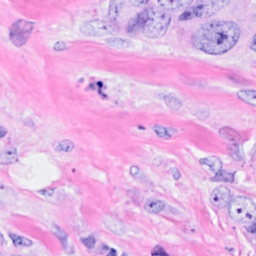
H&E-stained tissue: Breast